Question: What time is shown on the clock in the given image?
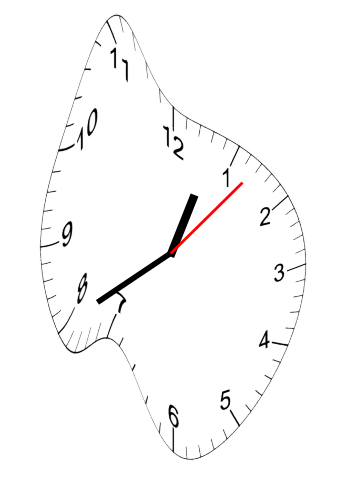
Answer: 12:40:07